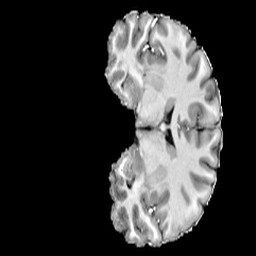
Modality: T1w
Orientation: coronal
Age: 23
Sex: male
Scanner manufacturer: siemens
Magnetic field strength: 6.98 T
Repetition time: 6 s
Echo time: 0.00302 s